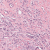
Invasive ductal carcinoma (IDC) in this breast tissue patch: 1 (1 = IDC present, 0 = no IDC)